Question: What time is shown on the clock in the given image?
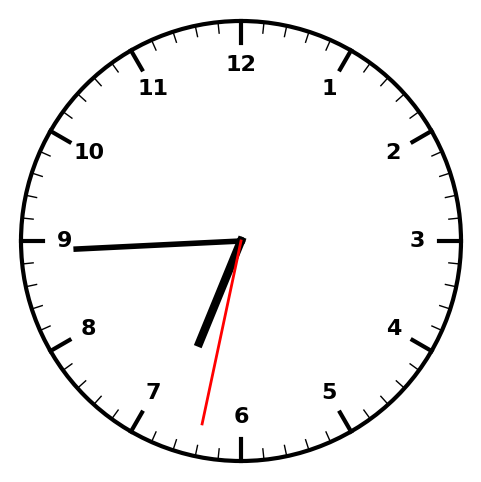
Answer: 06:44:32